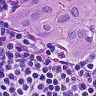
Metastatic tissue present: yes